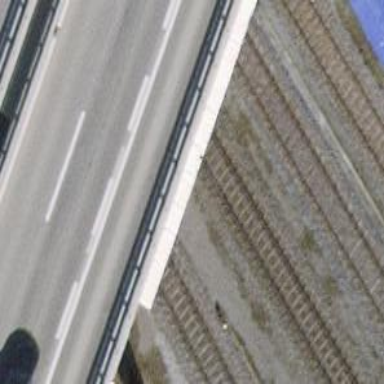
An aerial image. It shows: Railway with electrified contact lines.